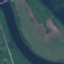
Land use / land cover class: River